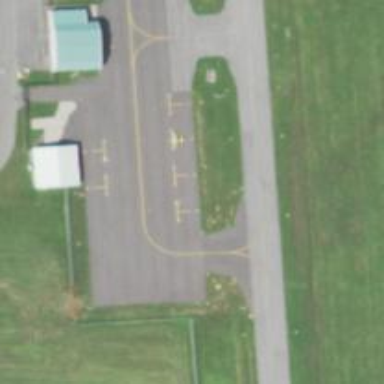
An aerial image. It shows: View of taxiway at the airport.